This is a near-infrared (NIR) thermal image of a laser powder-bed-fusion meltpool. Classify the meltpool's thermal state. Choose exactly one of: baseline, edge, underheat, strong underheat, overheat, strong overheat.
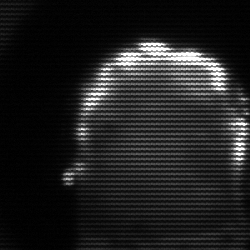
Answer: baseline